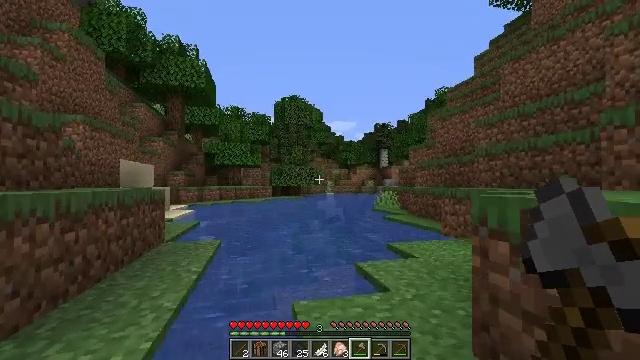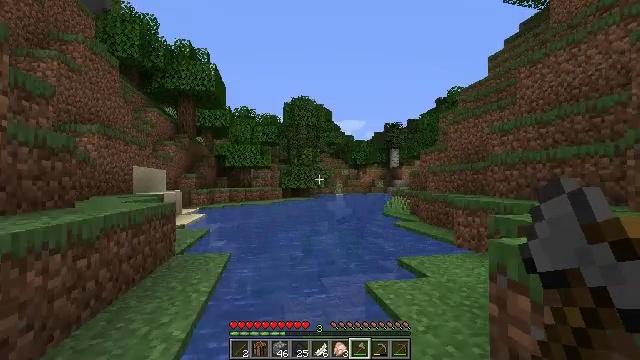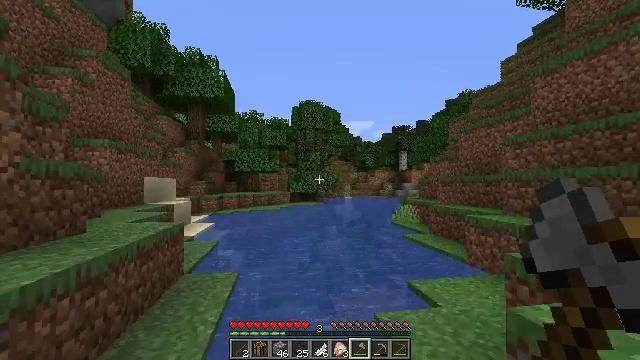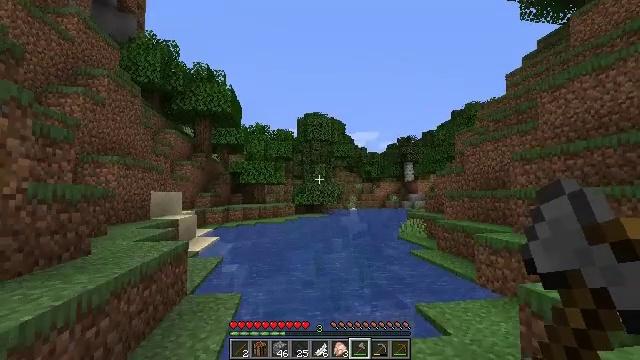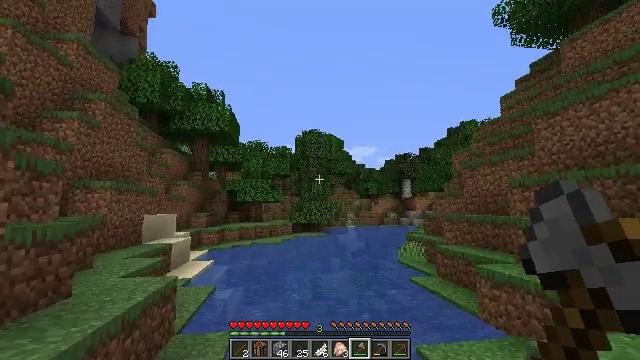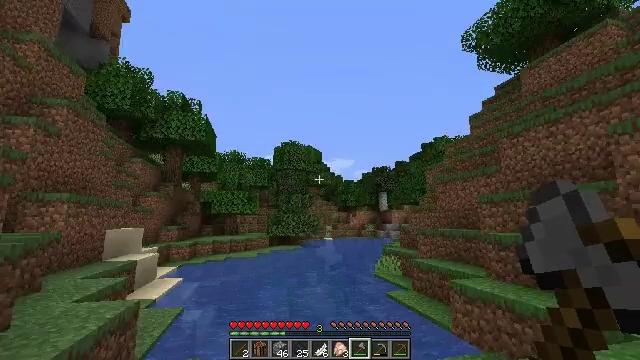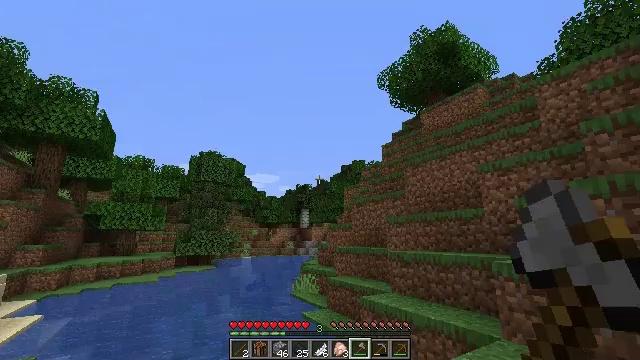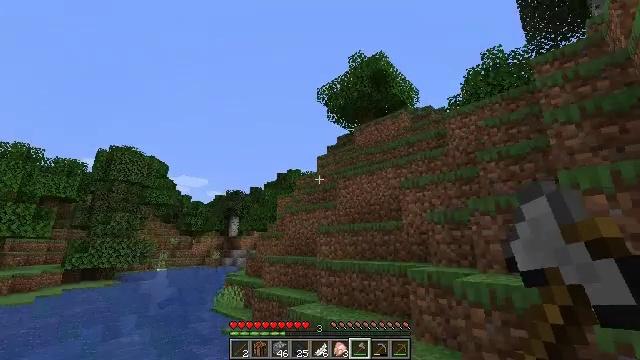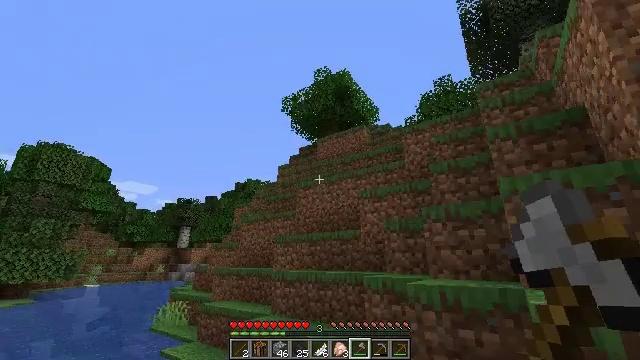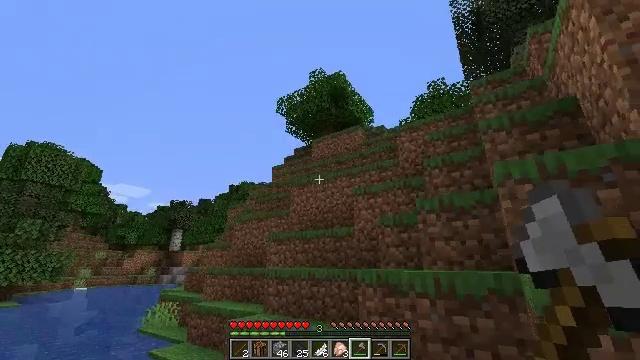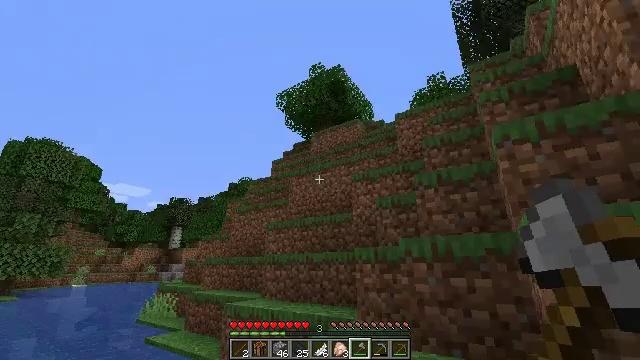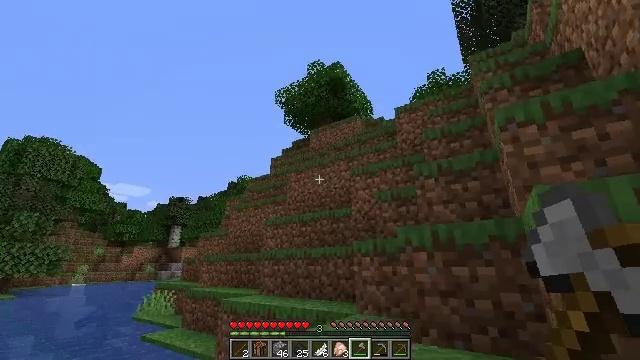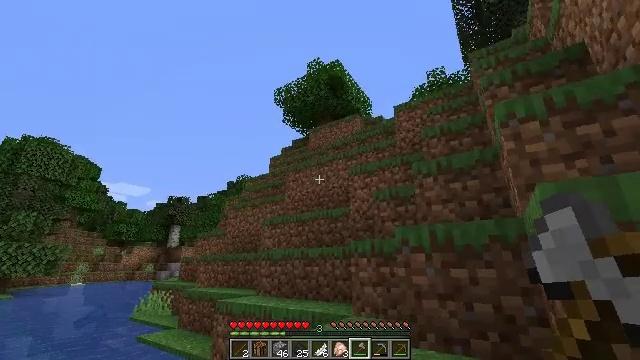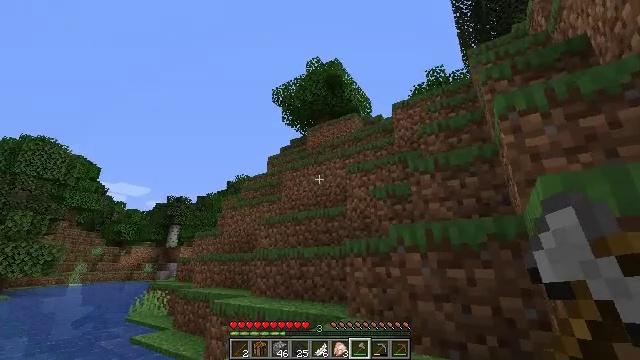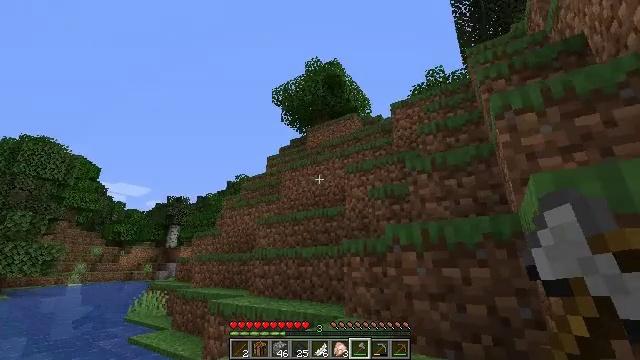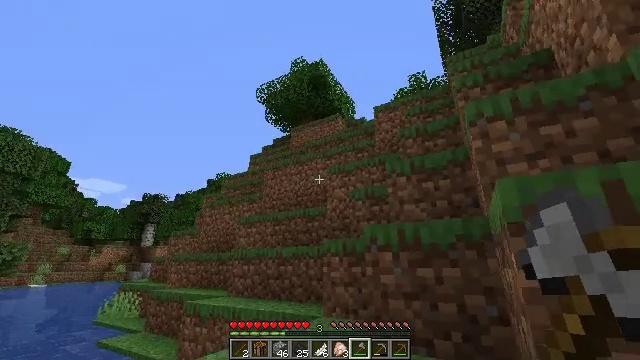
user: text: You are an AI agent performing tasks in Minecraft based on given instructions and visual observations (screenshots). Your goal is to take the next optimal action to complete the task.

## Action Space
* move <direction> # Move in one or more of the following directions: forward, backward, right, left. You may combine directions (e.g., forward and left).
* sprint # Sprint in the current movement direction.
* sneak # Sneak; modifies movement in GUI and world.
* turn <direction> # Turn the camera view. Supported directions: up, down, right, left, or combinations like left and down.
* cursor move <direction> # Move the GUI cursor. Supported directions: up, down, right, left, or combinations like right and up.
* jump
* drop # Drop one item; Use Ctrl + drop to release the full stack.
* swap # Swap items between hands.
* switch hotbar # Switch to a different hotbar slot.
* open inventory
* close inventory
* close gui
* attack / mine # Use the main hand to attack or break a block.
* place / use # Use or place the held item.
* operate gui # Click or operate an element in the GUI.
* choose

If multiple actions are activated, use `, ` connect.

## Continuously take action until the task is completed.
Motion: motion action
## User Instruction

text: Kill mobs.
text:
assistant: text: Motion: move forward and move right, turn left, jump
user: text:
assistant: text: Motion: move forward and move right, turn left, jump
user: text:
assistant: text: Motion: move forward and move right, turn left and up, jump
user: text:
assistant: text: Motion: move forward and move right, turn up, jump
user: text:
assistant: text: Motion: move forward and move right, turn right and up, jump
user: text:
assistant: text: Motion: move forward and move right, turn right and up, jump
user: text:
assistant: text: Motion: move forward and move right, turn right and up, jump
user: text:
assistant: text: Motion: move forward and move right, turn right and up, jump
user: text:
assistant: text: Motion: move forward and move right, turn right, jump
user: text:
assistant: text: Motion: move forward and move right
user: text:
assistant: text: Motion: move forward and move right
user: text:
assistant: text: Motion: move forward and move right
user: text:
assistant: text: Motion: move forward and move right
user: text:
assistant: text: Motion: move forward and move right
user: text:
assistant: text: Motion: move forward and move right, turn right
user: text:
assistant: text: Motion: move forward and move right, turn right and down
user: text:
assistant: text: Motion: move forward and move right, turn right
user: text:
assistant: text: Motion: move forward and move right, turn right
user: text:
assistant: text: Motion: move forward and move right, turn right
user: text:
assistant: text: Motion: move forward and move right, turn right
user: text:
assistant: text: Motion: move forward
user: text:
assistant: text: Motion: move forward, jump
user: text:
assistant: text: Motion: move forward, jump
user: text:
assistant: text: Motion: move forward, jump
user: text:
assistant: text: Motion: move forward, turn left, jump
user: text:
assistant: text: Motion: move forward, turn left
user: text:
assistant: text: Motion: move forward, turn left
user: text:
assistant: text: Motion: move forward, turn left and down
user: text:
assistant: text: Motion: move forward, turn left and down
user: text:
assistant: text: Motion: move forward, turn left and down